Field crop: maize
Growth stage: 1
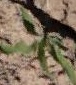
Species: maize